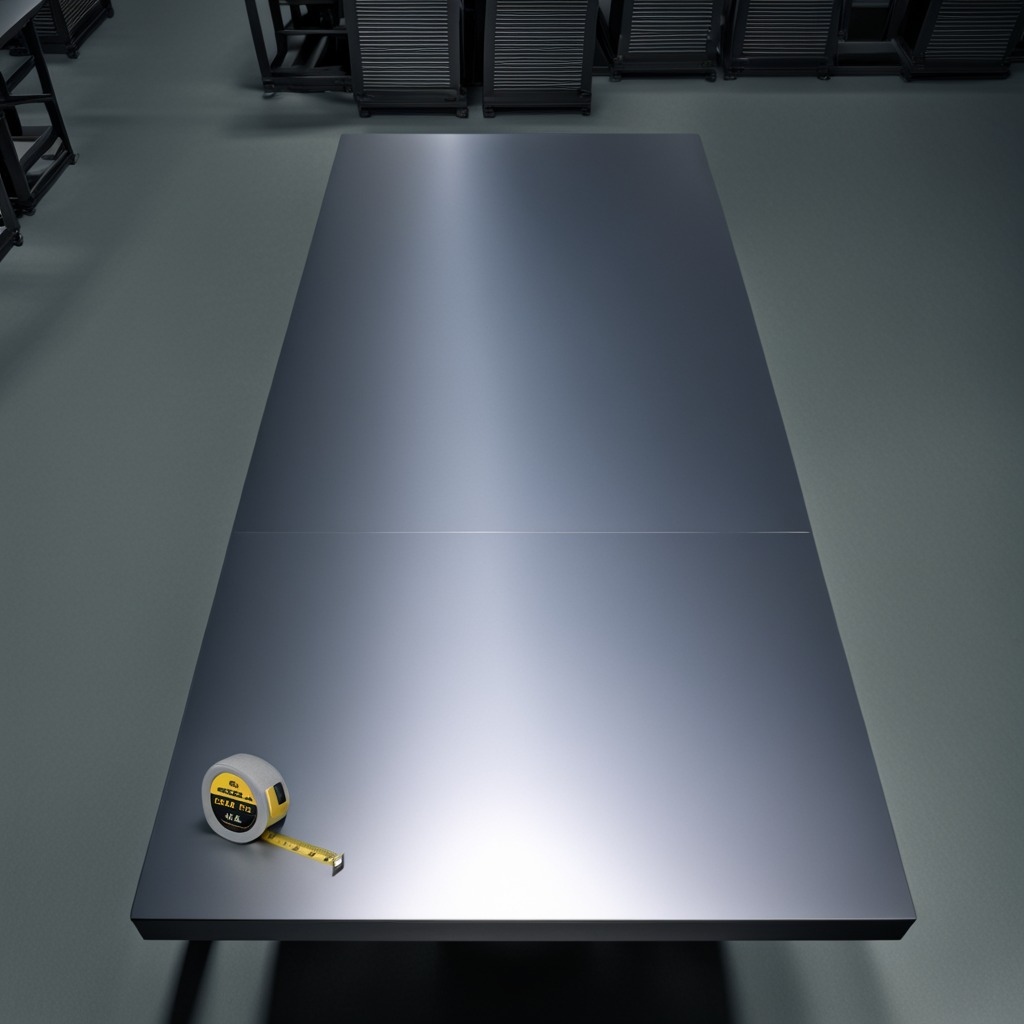
A measuring tape lies on a clean empty table in a basement in the evening.